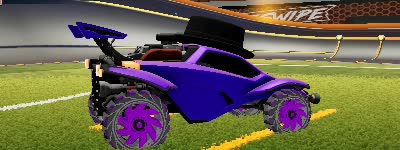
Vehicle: octane